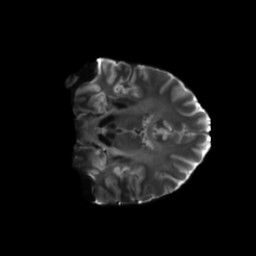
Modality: T2w
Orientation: coronal
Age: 26
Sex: female
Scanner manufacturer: siemens
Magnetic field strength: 6.98 T
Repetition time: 7.776 s
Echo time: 0.076 s